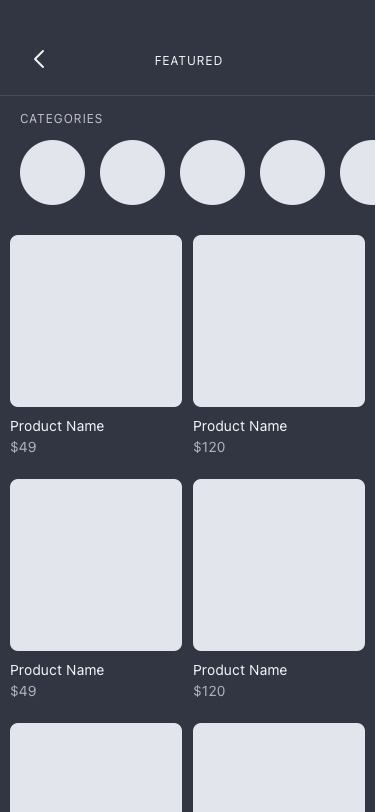
Text in this UI design:
Product Name
$120
Product Name
$49
Product Name
$120
Product Name
$49
CATEGORIES
FEATURED